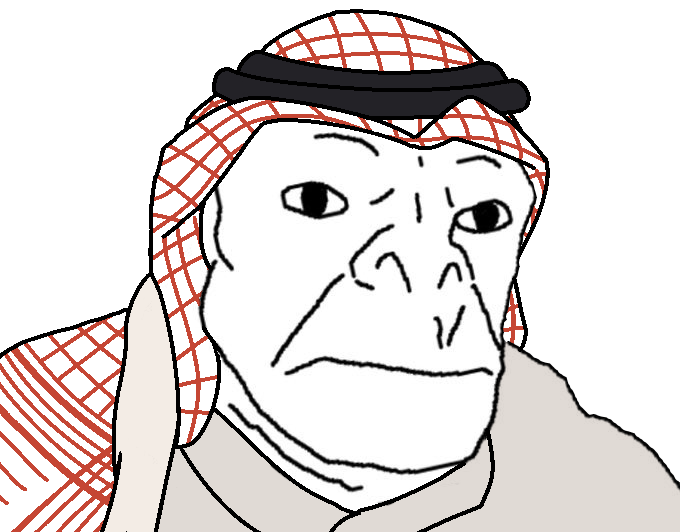
Label: 5_Craig